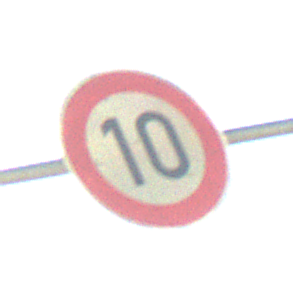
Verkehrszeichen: Geschwindigkeit10
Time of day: MorningAfternoon
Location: Outdoor (Nature)
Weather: PartlyCloudy
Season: NotSpecified
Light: Natural